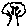
Label: tree